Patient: sex M, age 76
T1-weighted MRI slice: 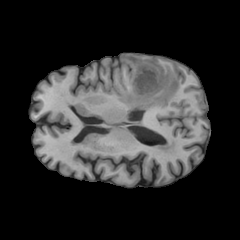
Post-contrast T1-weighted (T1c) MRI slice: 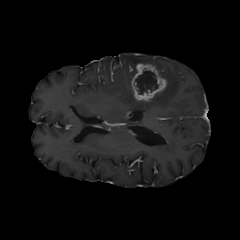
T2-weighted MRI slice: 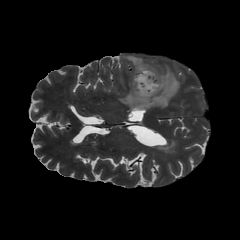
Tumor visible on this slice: yes
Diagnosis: Glioblastoma, IDH-wildtype
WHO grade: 4